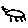
Label: cat